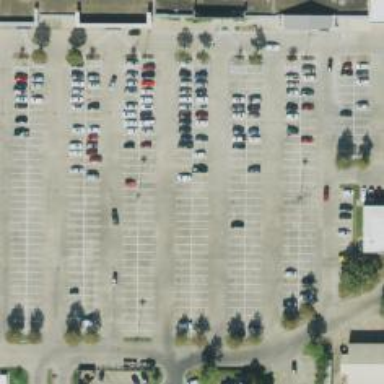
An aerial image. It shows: Parking space is available.